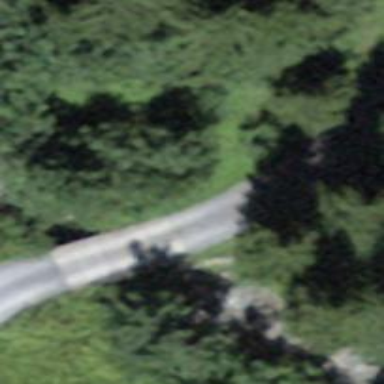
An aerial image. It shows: Gravel track that is grade2 tracktype. It is hike trail on bridge.